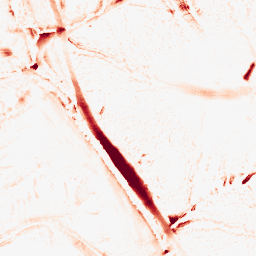
Category: morphological
Decomposition family: tophat
Decomposition parameters: size: 10
mode: white
Upsampling method: bspline
Upsampling parameters: scale: 4
Upsampling scale: 4